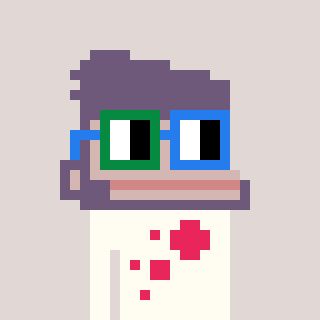
a pixel art character with square green and blue glasses, a ape-shaped head and a grayscale-colored body on a warm background